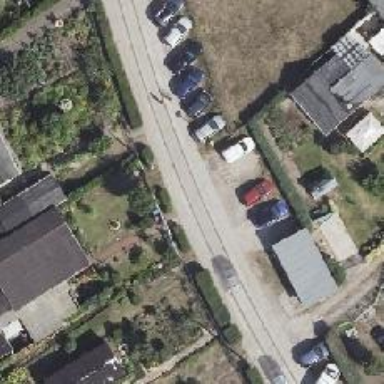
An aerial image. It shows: Abandoned railway spur with one track. This historic industrial railway used to be electrified with contact line.